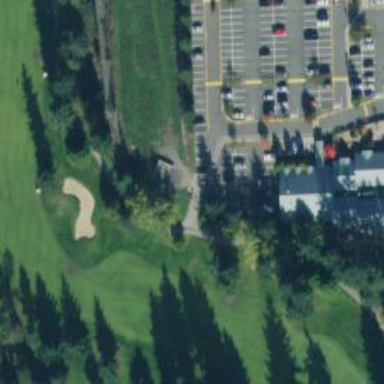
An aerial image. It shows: Golf cartpath that is also road path.